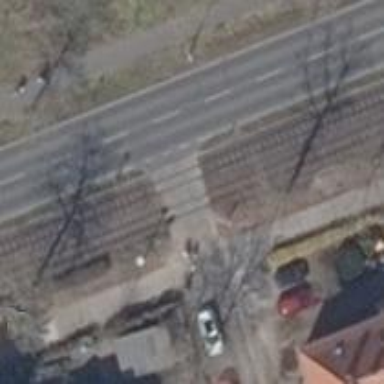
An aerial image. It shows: Tram crossing on the railway.